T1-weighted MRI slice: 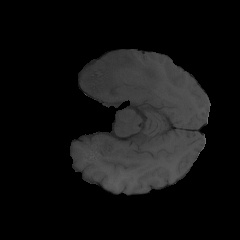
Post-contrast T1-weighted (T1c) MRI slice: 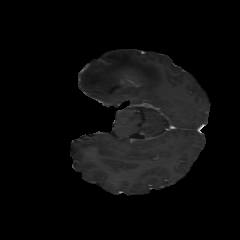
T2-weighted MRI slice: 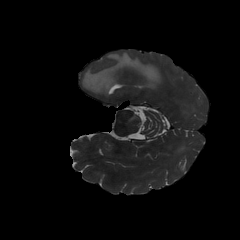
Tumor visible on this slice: yes